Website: ulta-beauty
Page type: address-validator
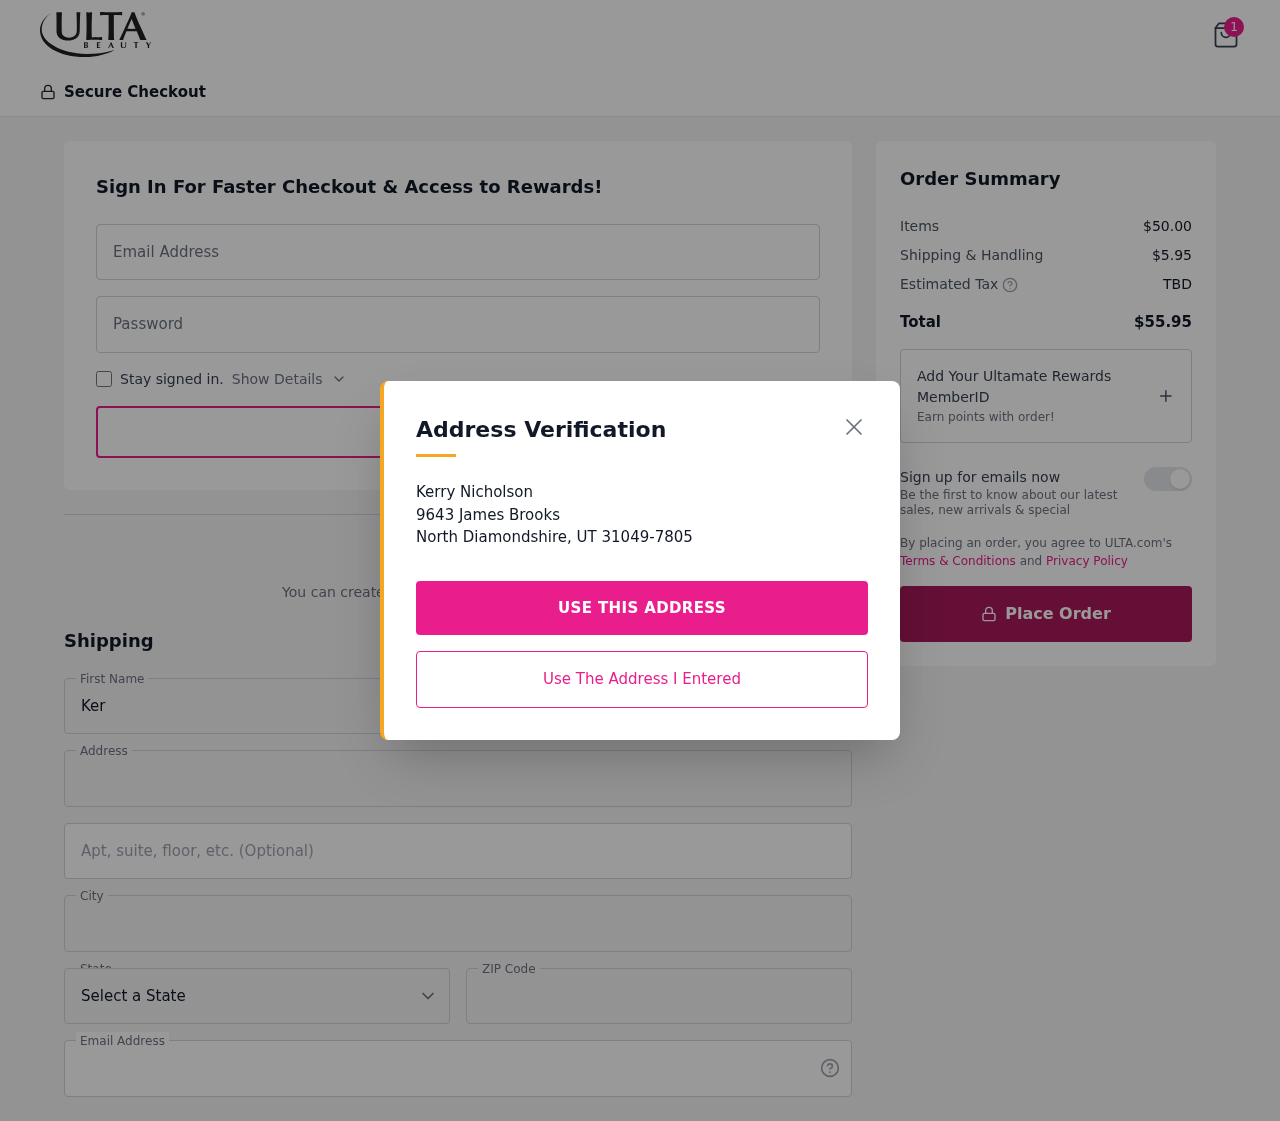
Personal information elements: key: PII_CITY
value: North Diamondshire
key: PII_EMAIL
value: kerry.nicholson@hotmail.com
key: PII_FIRSTNAME
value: Kerry
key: PII_LASTNAME
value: Nicholson
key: PII_POSTCODE
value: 31049
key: PII_STATE_ABBR
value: UT
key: PII_STREET
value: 9643 James Brooks
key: PII_STREET2
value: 9643 James Brooks
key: PII_STREET2
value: Apt. 578
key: PII_FULLNAME2
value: Kerry Nicholson
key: PII_CITY2
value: North Diamondshire
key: PII_STATE_ABBR2
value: UT
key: PII_POSTCODE_FULL
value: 31049
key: PII_POSTCODE_EXT
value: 7805
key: PII_POSTCODE_NUMERIC
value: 31049
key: PII_POSTCODE_EXT_NUMERIC
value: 7805
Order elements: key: ORDER_NUM_ITEMS
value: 1
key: ORDER_SUBTOTAL
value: $50.00
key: ORDER_SHIPPING_COST
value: $5.95
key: ORDER_TOTAL
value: $55.95